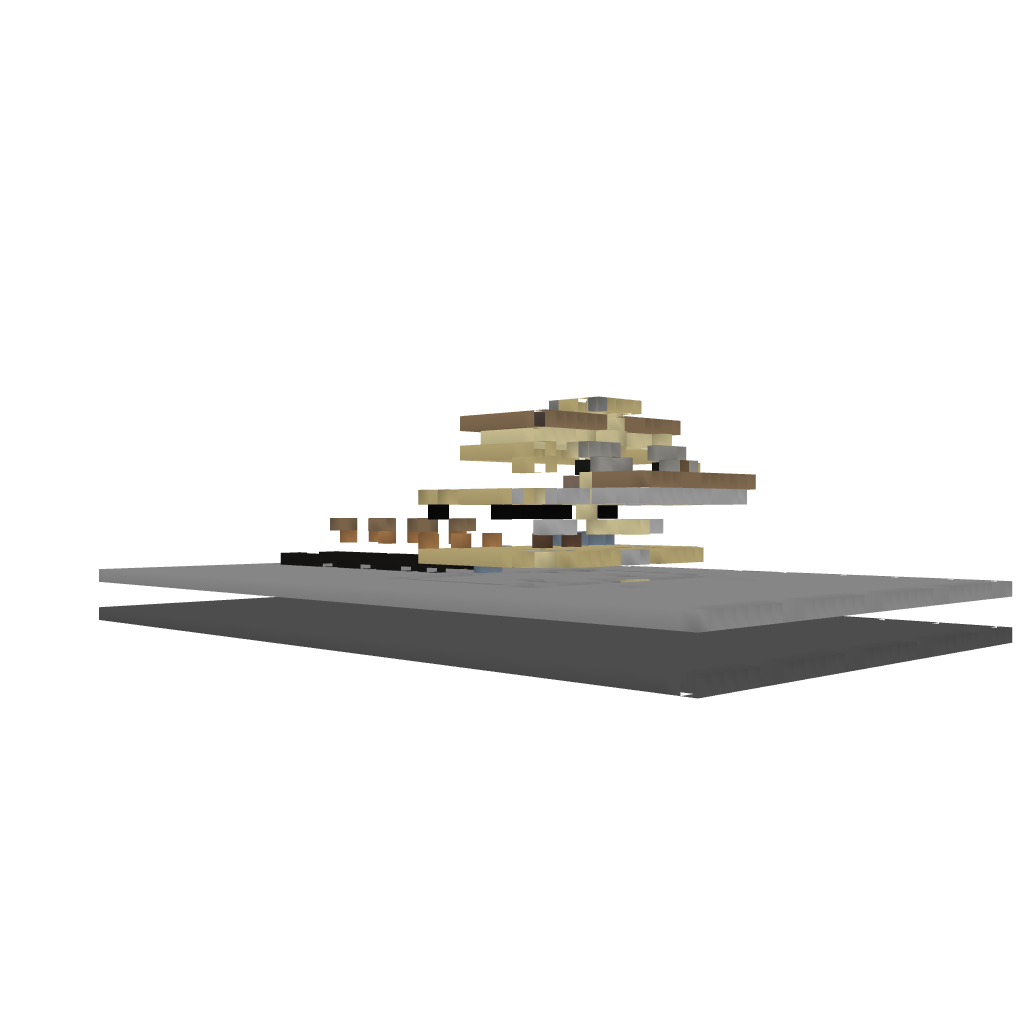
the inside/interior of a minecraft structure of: Luxury  Villa